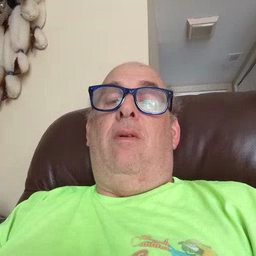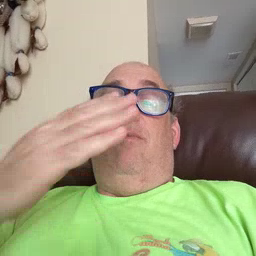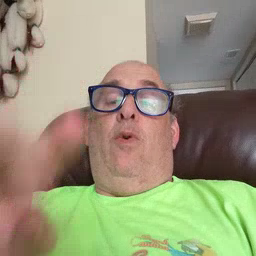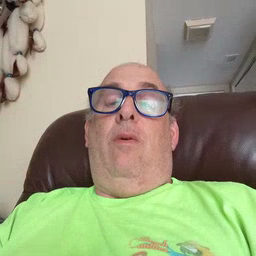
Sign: blue